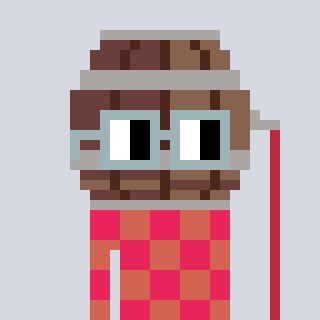
a pixel art character with square dark gray glasses, a wine barrel-shaped head and a peachy-colored body on a cool background